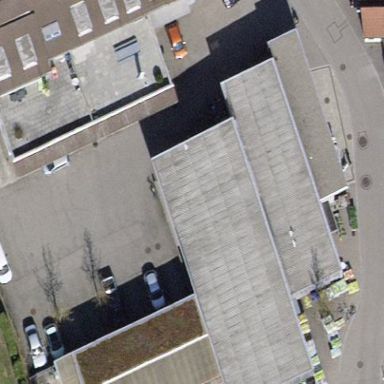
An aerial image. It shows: Garden centre with flat roof.